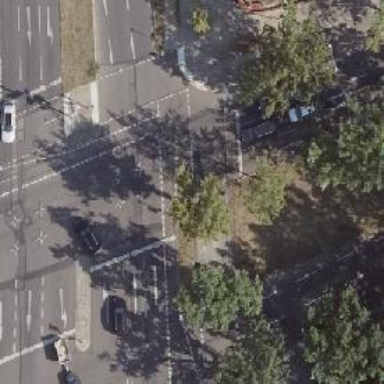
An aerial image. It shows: Asphalt road with primary classification. There is cycle track on the right side.